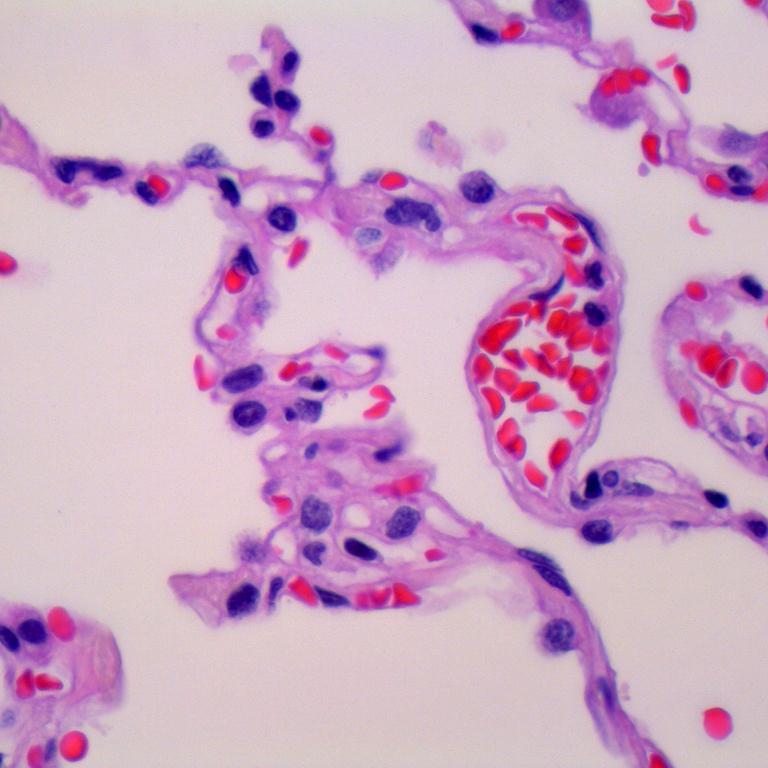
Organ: lung
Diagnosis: benign